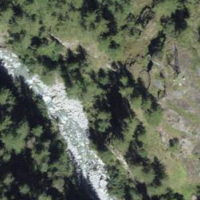
EUNIS habitat code: 43
Species observed at this site:
Saxifraga paniculata